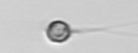
Label: Acanthoica_quattrospina